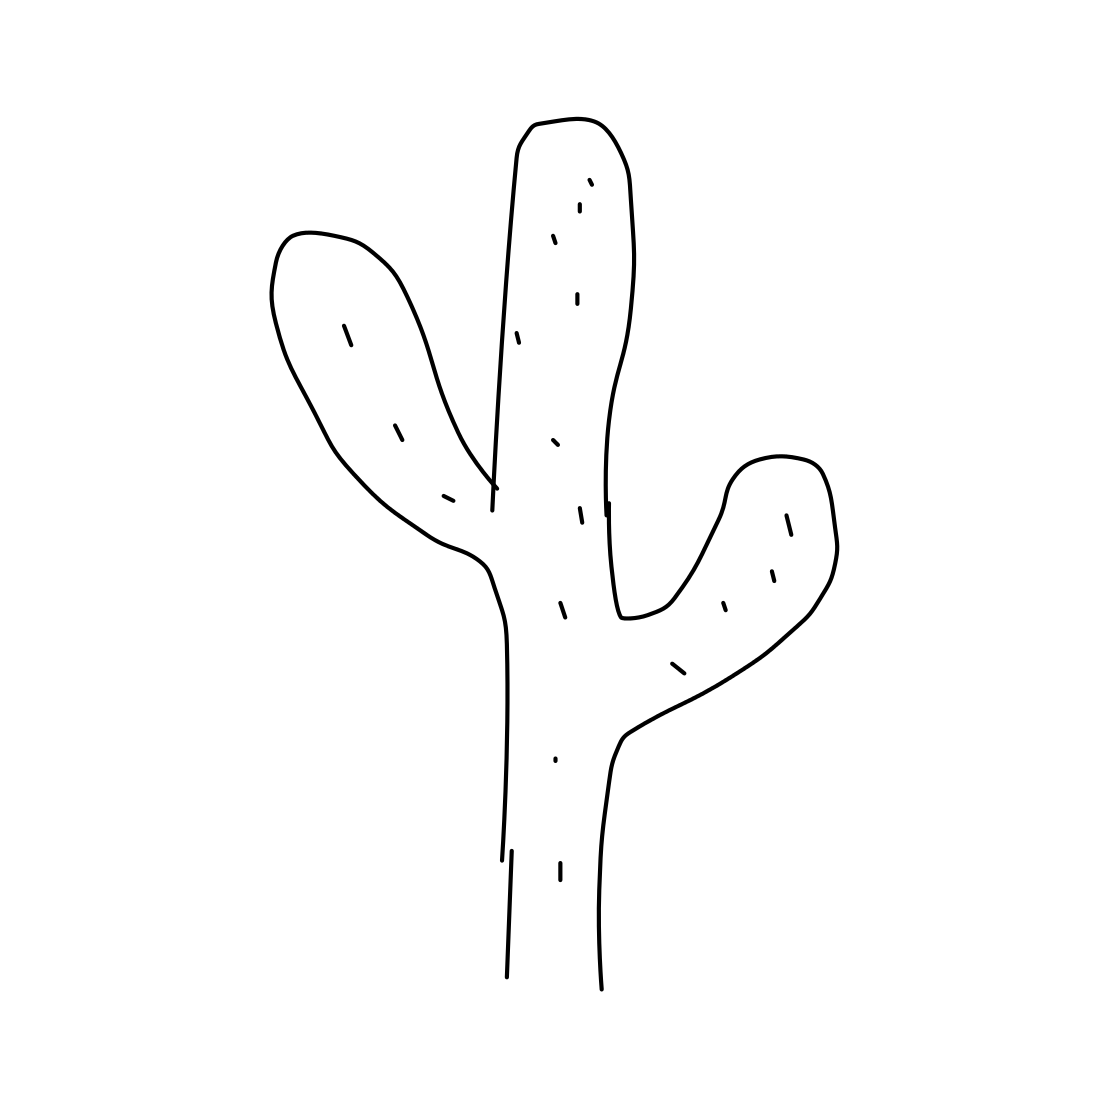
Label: cactus